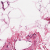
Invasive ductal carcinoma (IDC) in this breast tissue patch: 0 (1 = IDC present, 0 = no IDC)